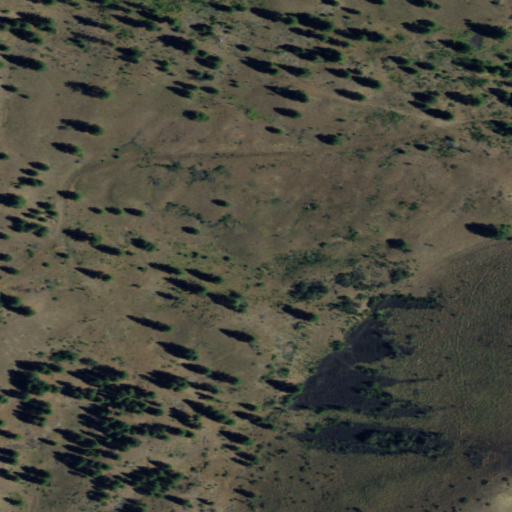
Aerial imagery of plain(s) in Washington named Sanford Pasture containing shrub and grassland